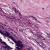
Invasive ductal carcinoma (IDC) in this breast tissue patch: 0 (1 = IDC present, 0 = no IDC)